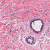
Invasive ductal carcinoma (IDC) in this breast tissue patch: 0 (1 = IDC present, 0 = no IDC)